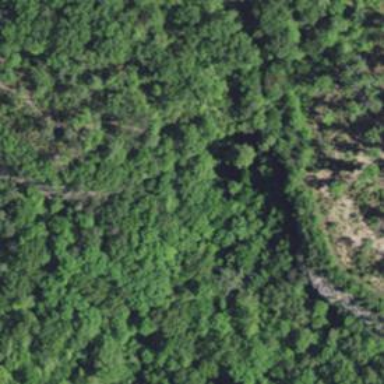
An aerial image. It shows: Cliff in nature.